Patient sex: F
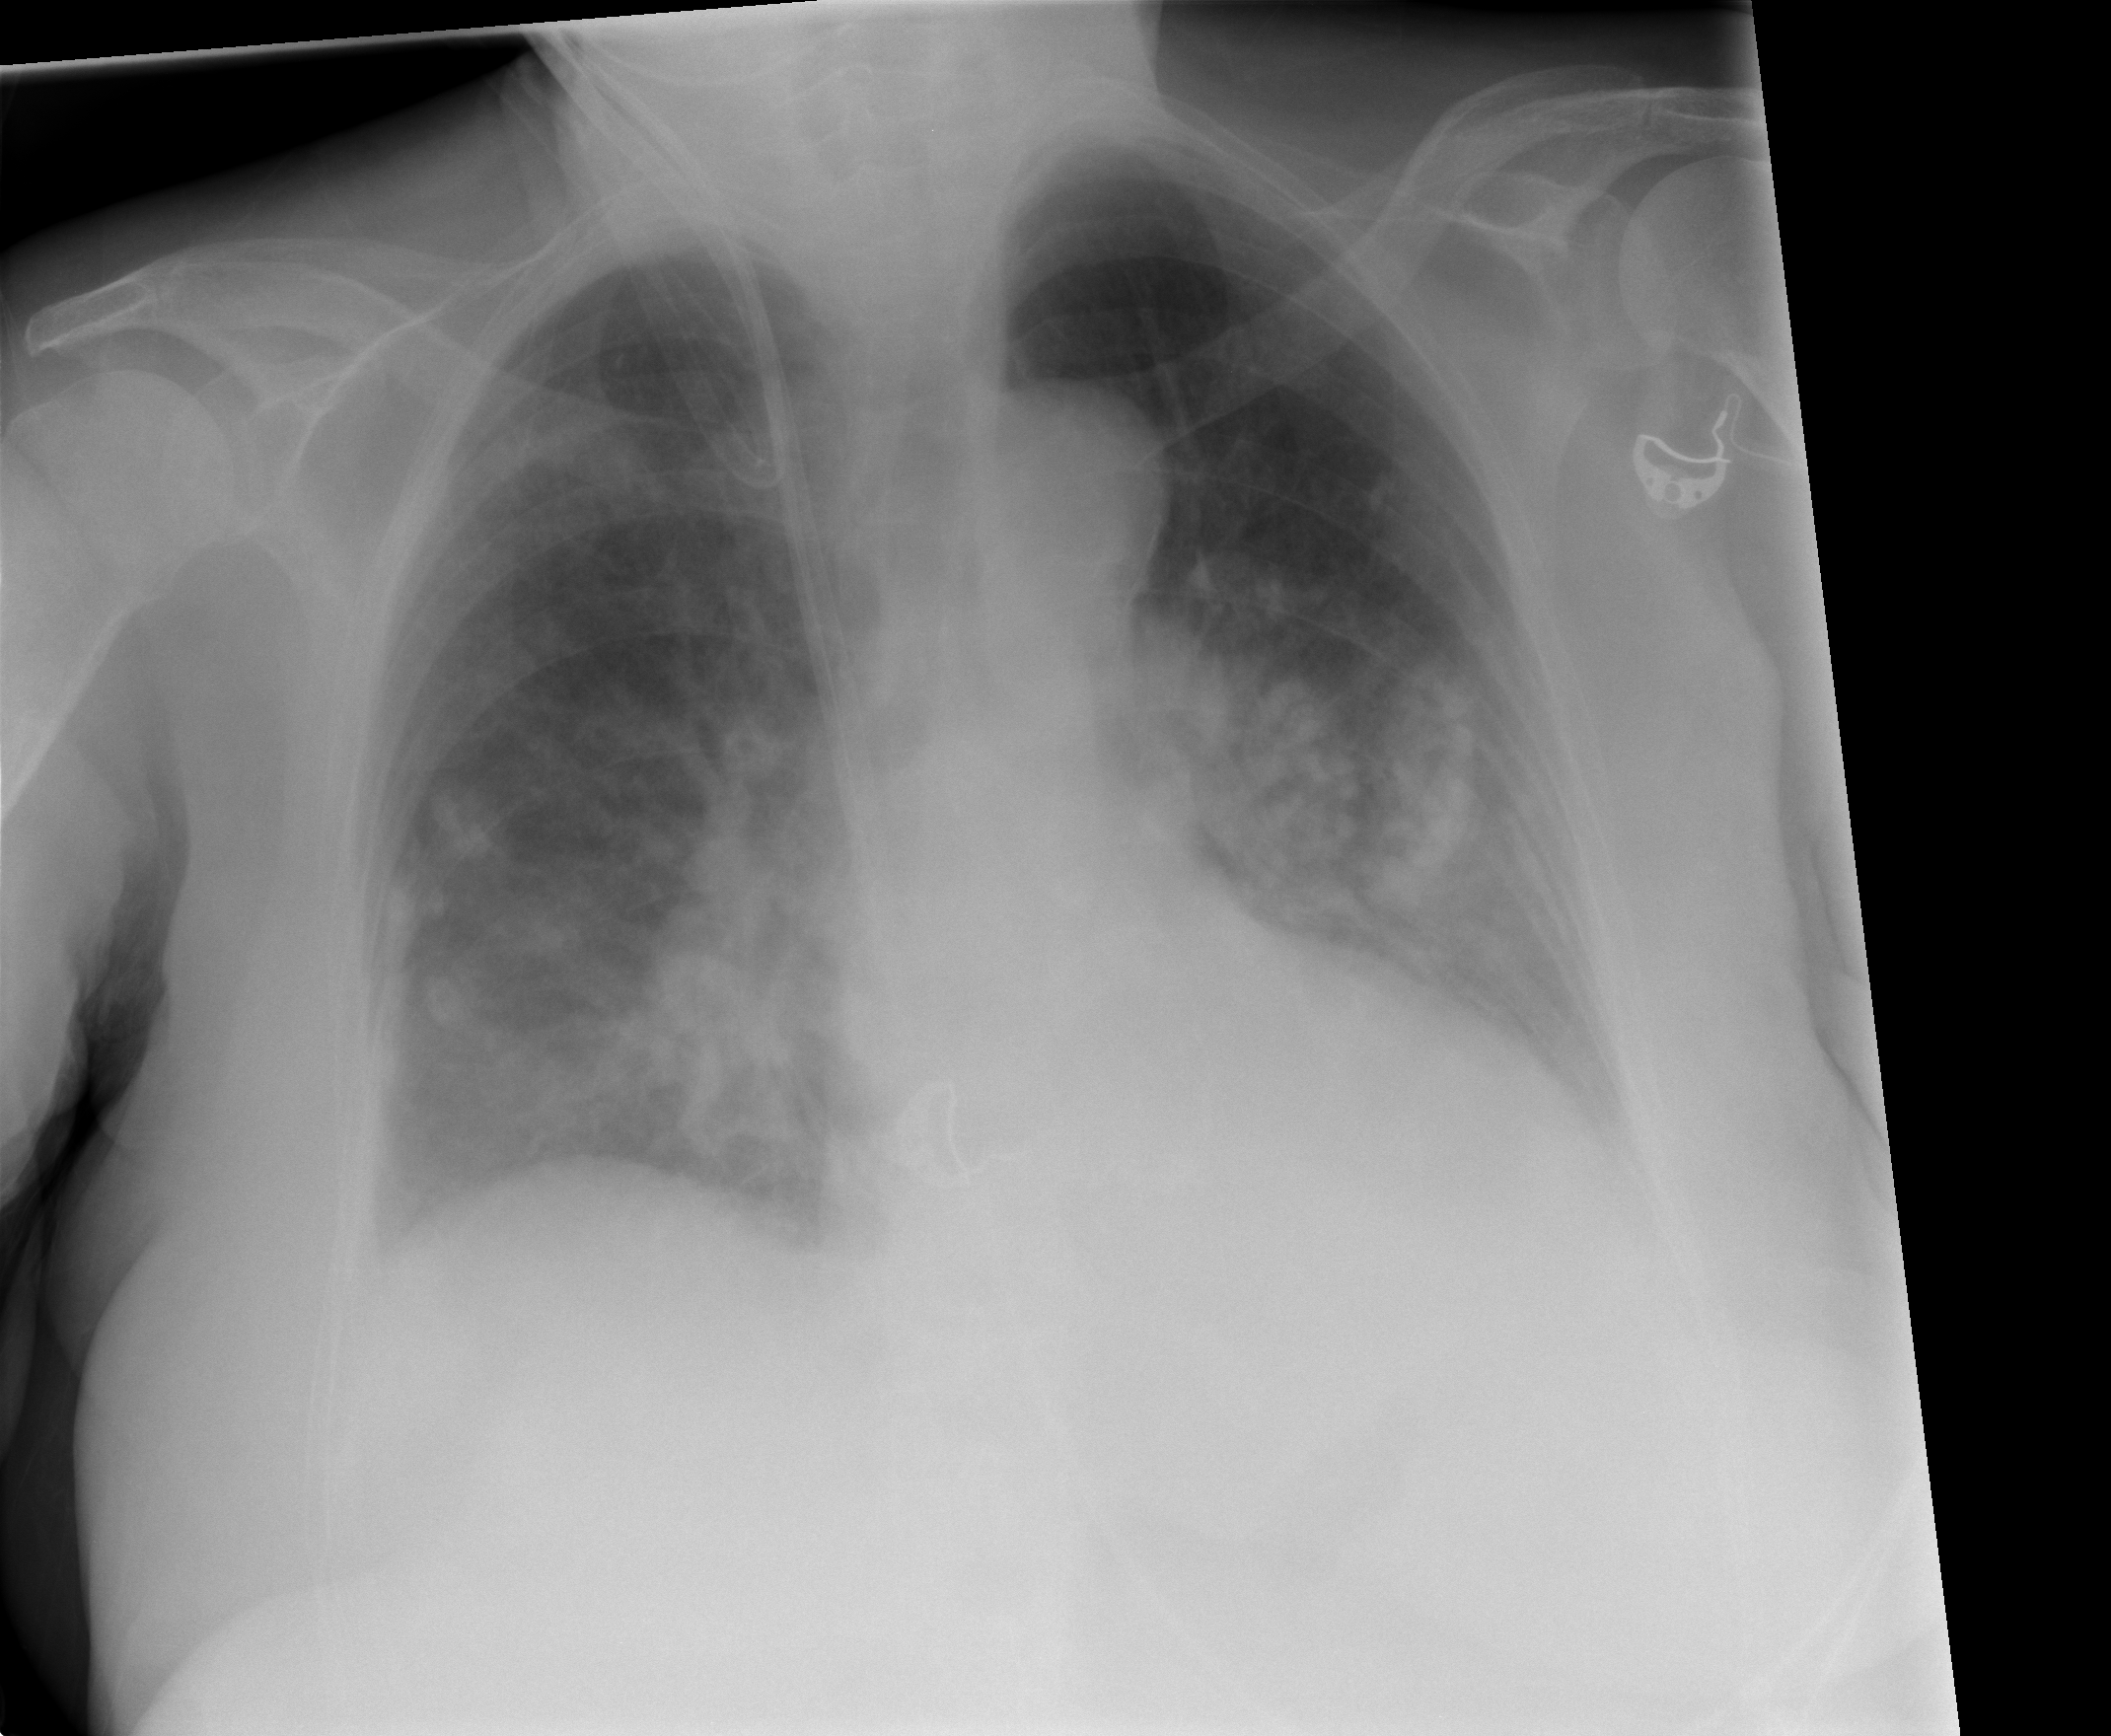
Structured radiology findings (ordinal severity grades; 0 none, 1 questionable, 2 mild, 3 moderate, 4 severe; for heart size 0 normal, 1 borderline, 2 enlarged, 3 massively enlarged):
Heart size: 2
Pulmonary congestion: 0
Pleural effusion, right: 1
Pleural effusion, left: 1
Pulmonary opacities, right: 2
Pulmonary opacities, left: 3
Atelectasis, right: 1
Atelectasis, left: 1